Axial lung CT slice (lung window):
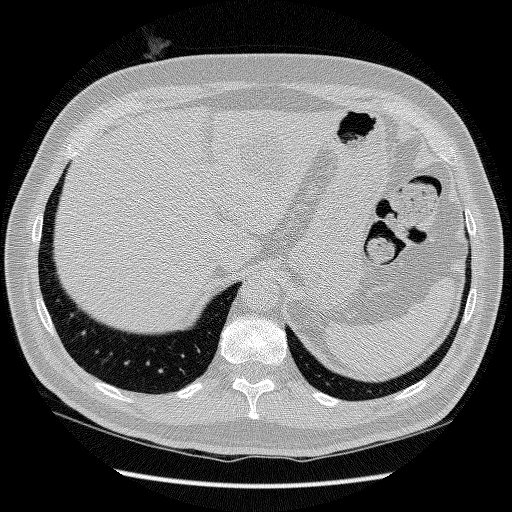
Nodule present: no